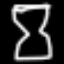
Label: hourglass